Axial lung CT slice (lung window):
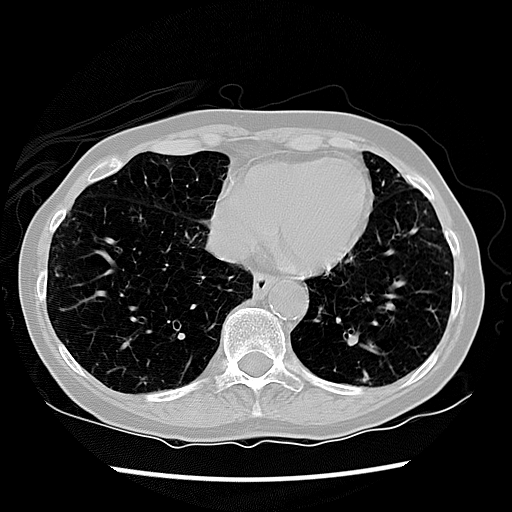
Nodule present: no